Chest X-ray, PA view. Patient: 62 years old, sex F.
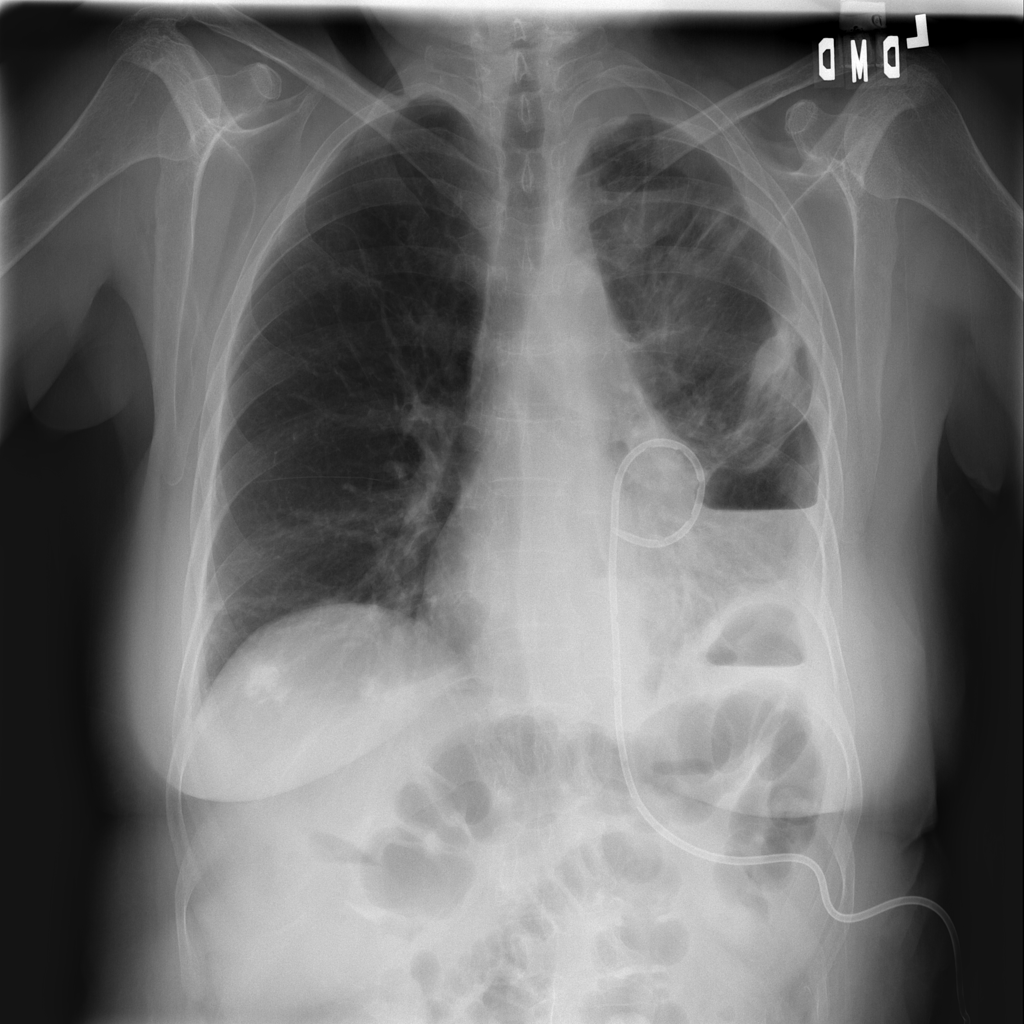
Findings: Atelectasis, Effusion, Pleural_Thickening, Pneumothorax